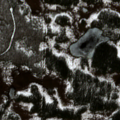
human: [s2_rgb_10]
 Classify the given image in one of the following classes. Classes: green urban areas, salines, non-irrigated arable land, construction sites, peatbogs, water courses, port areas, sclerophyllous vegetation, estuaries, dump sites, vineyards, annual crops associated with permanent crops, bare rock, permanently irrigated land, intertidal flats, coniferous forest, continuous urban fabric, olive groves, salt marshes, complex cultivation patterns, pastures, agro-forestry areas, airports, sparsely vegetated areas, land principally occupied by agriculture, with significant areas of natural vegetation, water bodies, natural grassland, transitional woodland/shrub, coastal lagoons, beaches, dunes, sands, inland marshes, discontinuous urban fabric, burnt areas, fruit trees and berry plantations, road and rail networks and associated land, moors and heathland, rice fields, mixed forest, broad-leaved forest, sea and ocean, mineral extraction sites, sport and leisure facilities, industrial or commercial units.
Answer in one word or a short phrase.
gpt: coniferous forest, mixed forest, transitional woodland/shrub, peatbogs